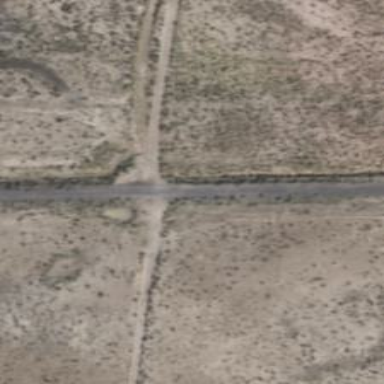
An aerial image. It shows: Track road.